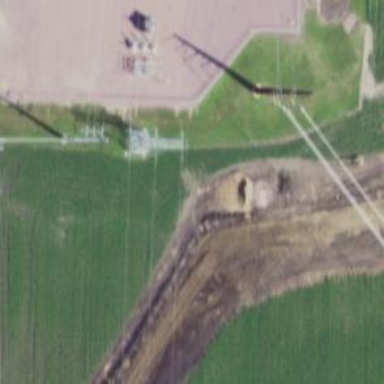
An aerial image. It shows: Lattice structure tower used for power distribution.